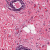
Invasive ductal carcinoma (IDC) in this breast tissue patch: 0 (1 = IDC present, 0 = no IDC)